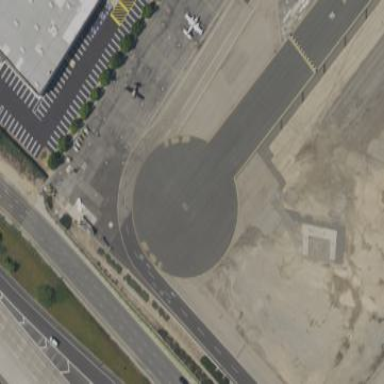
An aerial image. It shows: Apron paved with asphalt at the airport.